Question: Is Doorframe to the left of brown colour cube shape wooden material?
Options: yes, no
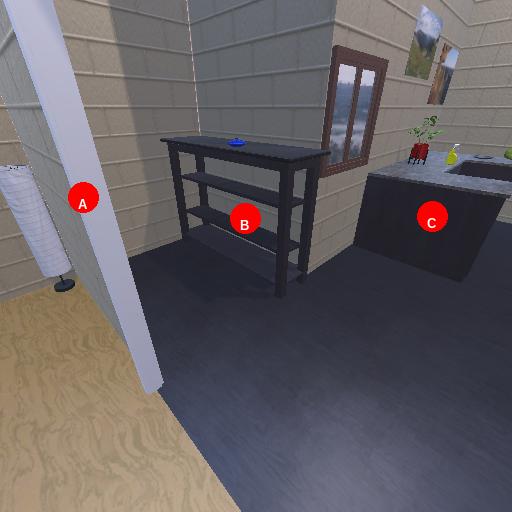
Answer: yes